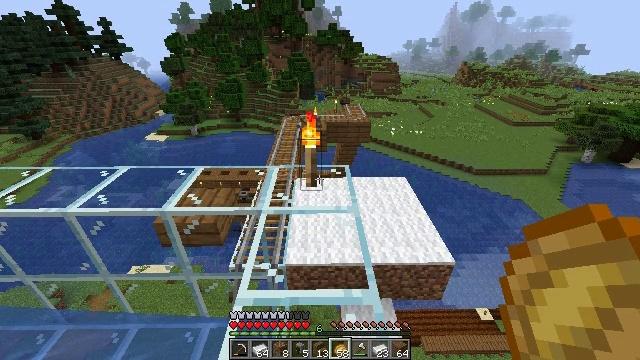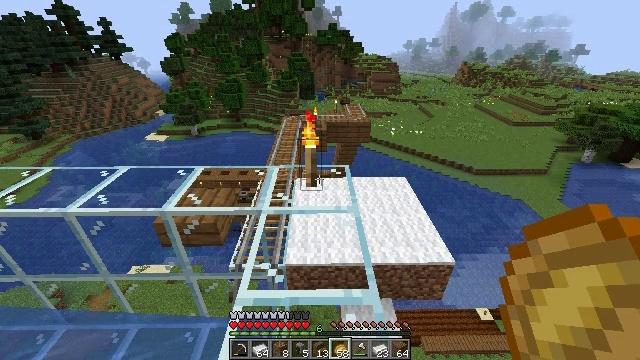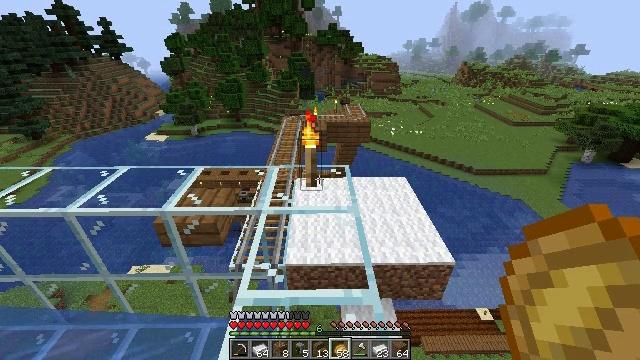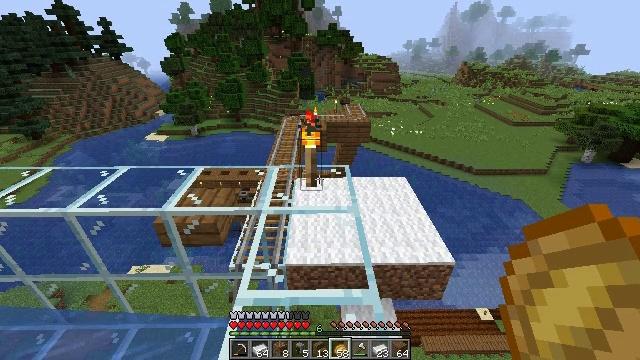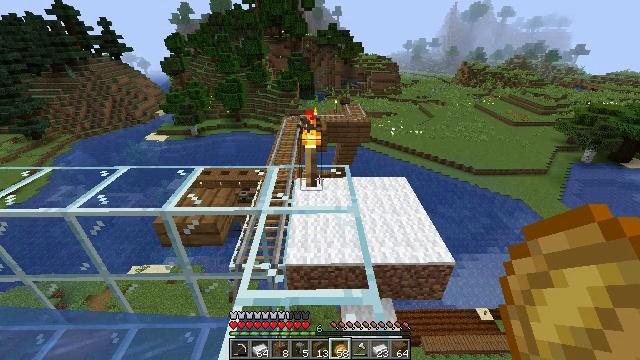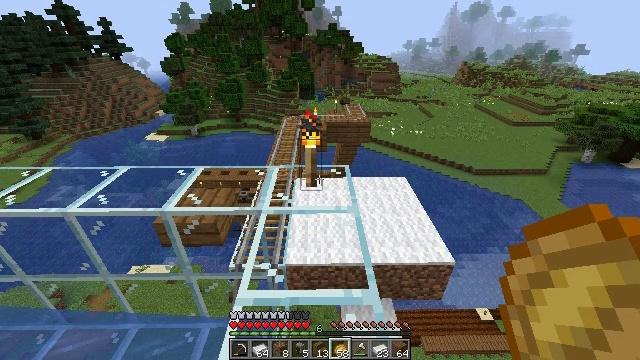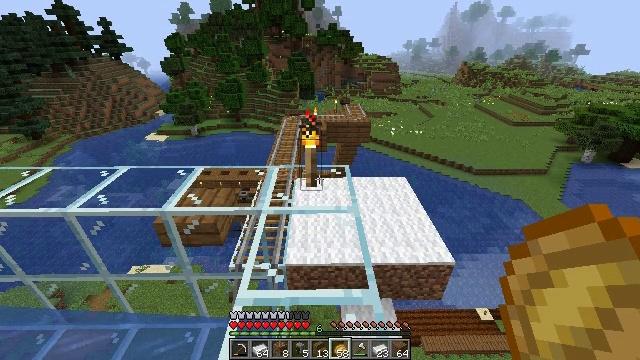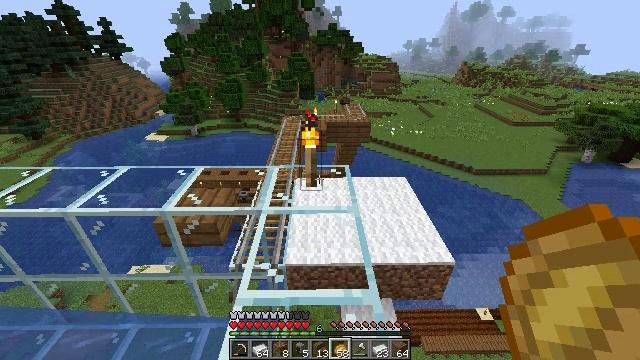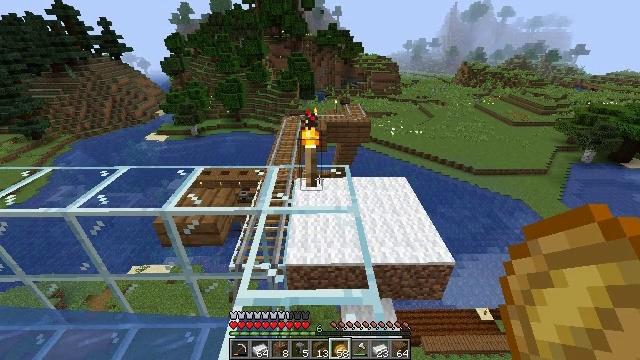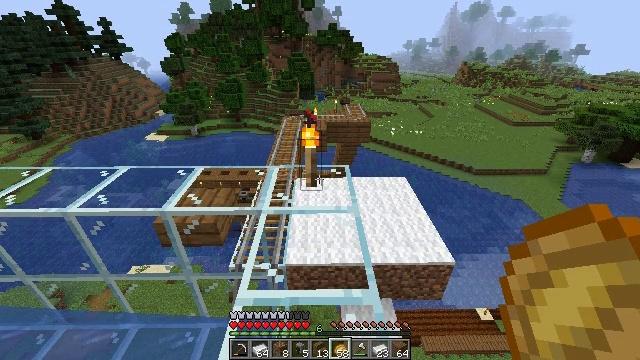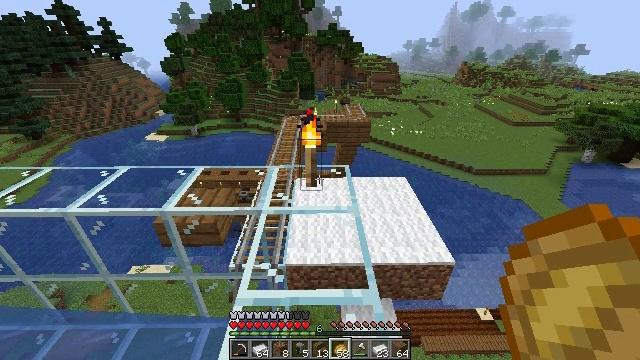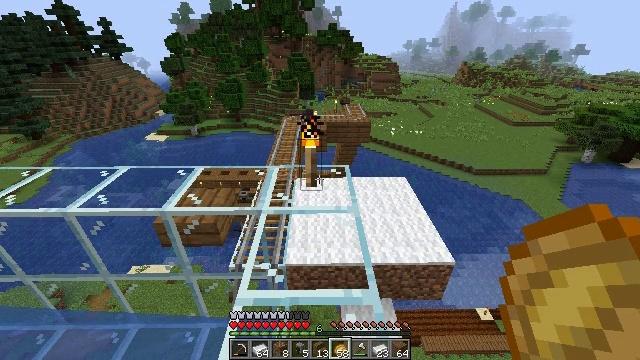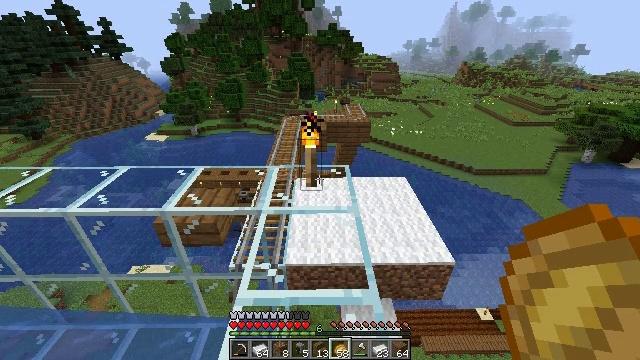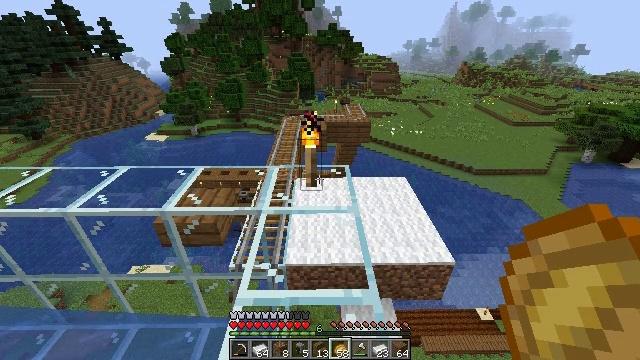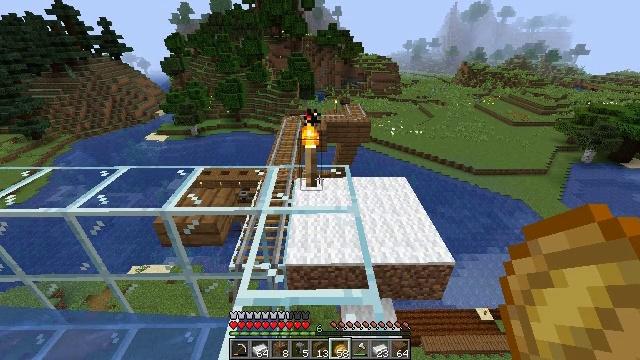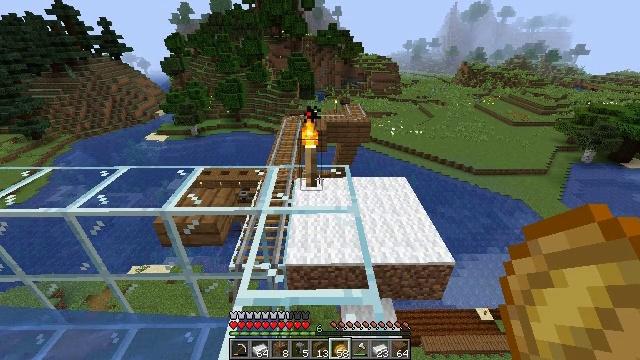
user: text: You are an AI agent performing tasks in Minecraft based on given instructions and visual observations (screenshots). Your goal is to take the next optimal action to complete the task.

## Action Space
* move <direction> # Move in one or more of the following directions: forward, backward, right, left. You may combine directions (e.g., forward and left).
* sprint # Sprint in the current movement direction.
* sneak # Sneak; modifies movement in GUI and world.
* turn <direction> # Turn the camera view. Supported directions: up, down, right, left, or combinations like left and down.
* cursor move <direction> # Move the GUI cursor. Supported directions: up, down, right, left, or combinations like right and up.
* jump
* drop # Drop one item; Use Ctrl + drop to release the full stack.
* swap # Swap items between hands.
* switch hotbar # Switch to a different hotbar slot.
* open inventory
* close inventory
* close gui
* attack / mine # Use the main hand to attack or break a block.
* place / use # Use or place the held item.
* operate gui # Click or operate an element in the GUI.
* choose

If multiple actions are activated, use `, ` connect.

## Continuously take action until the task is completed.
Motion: motion action
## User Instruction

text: Mine the smithing table.
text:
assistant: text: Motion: no_op
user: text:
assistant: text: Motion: no_op
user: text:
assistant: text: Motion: no_op
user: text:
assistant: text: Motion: no_op
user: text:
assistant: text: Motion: no_op
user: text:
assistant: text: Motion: no_op
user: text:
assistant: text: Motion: no_op
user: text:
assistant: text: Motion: no_op
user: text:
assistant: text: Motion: no_op
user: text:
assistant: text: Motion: no_op
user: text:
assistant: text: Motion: no_op
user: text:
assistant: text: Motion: no_op
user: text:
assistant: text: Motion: no_op
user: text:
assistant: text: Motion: no_op
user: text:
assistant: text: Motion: no_op
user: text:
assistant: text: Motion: no_op
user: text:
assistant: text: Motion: no_op
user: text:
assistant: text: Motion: no_op
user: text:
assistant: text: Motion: no_op
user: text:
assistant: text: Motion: no_op
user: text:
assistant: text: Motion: no_op
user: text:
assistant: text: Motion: no_op
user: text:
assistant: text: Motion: no_op
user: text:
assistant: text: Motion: no_op
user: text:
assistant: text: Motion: no_op
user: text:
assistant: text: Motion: no_op
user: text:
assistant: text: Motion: no_op
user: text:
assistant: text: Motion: no_op
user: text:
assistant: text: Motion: no_op
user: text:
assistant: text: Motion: no_op